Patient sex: M
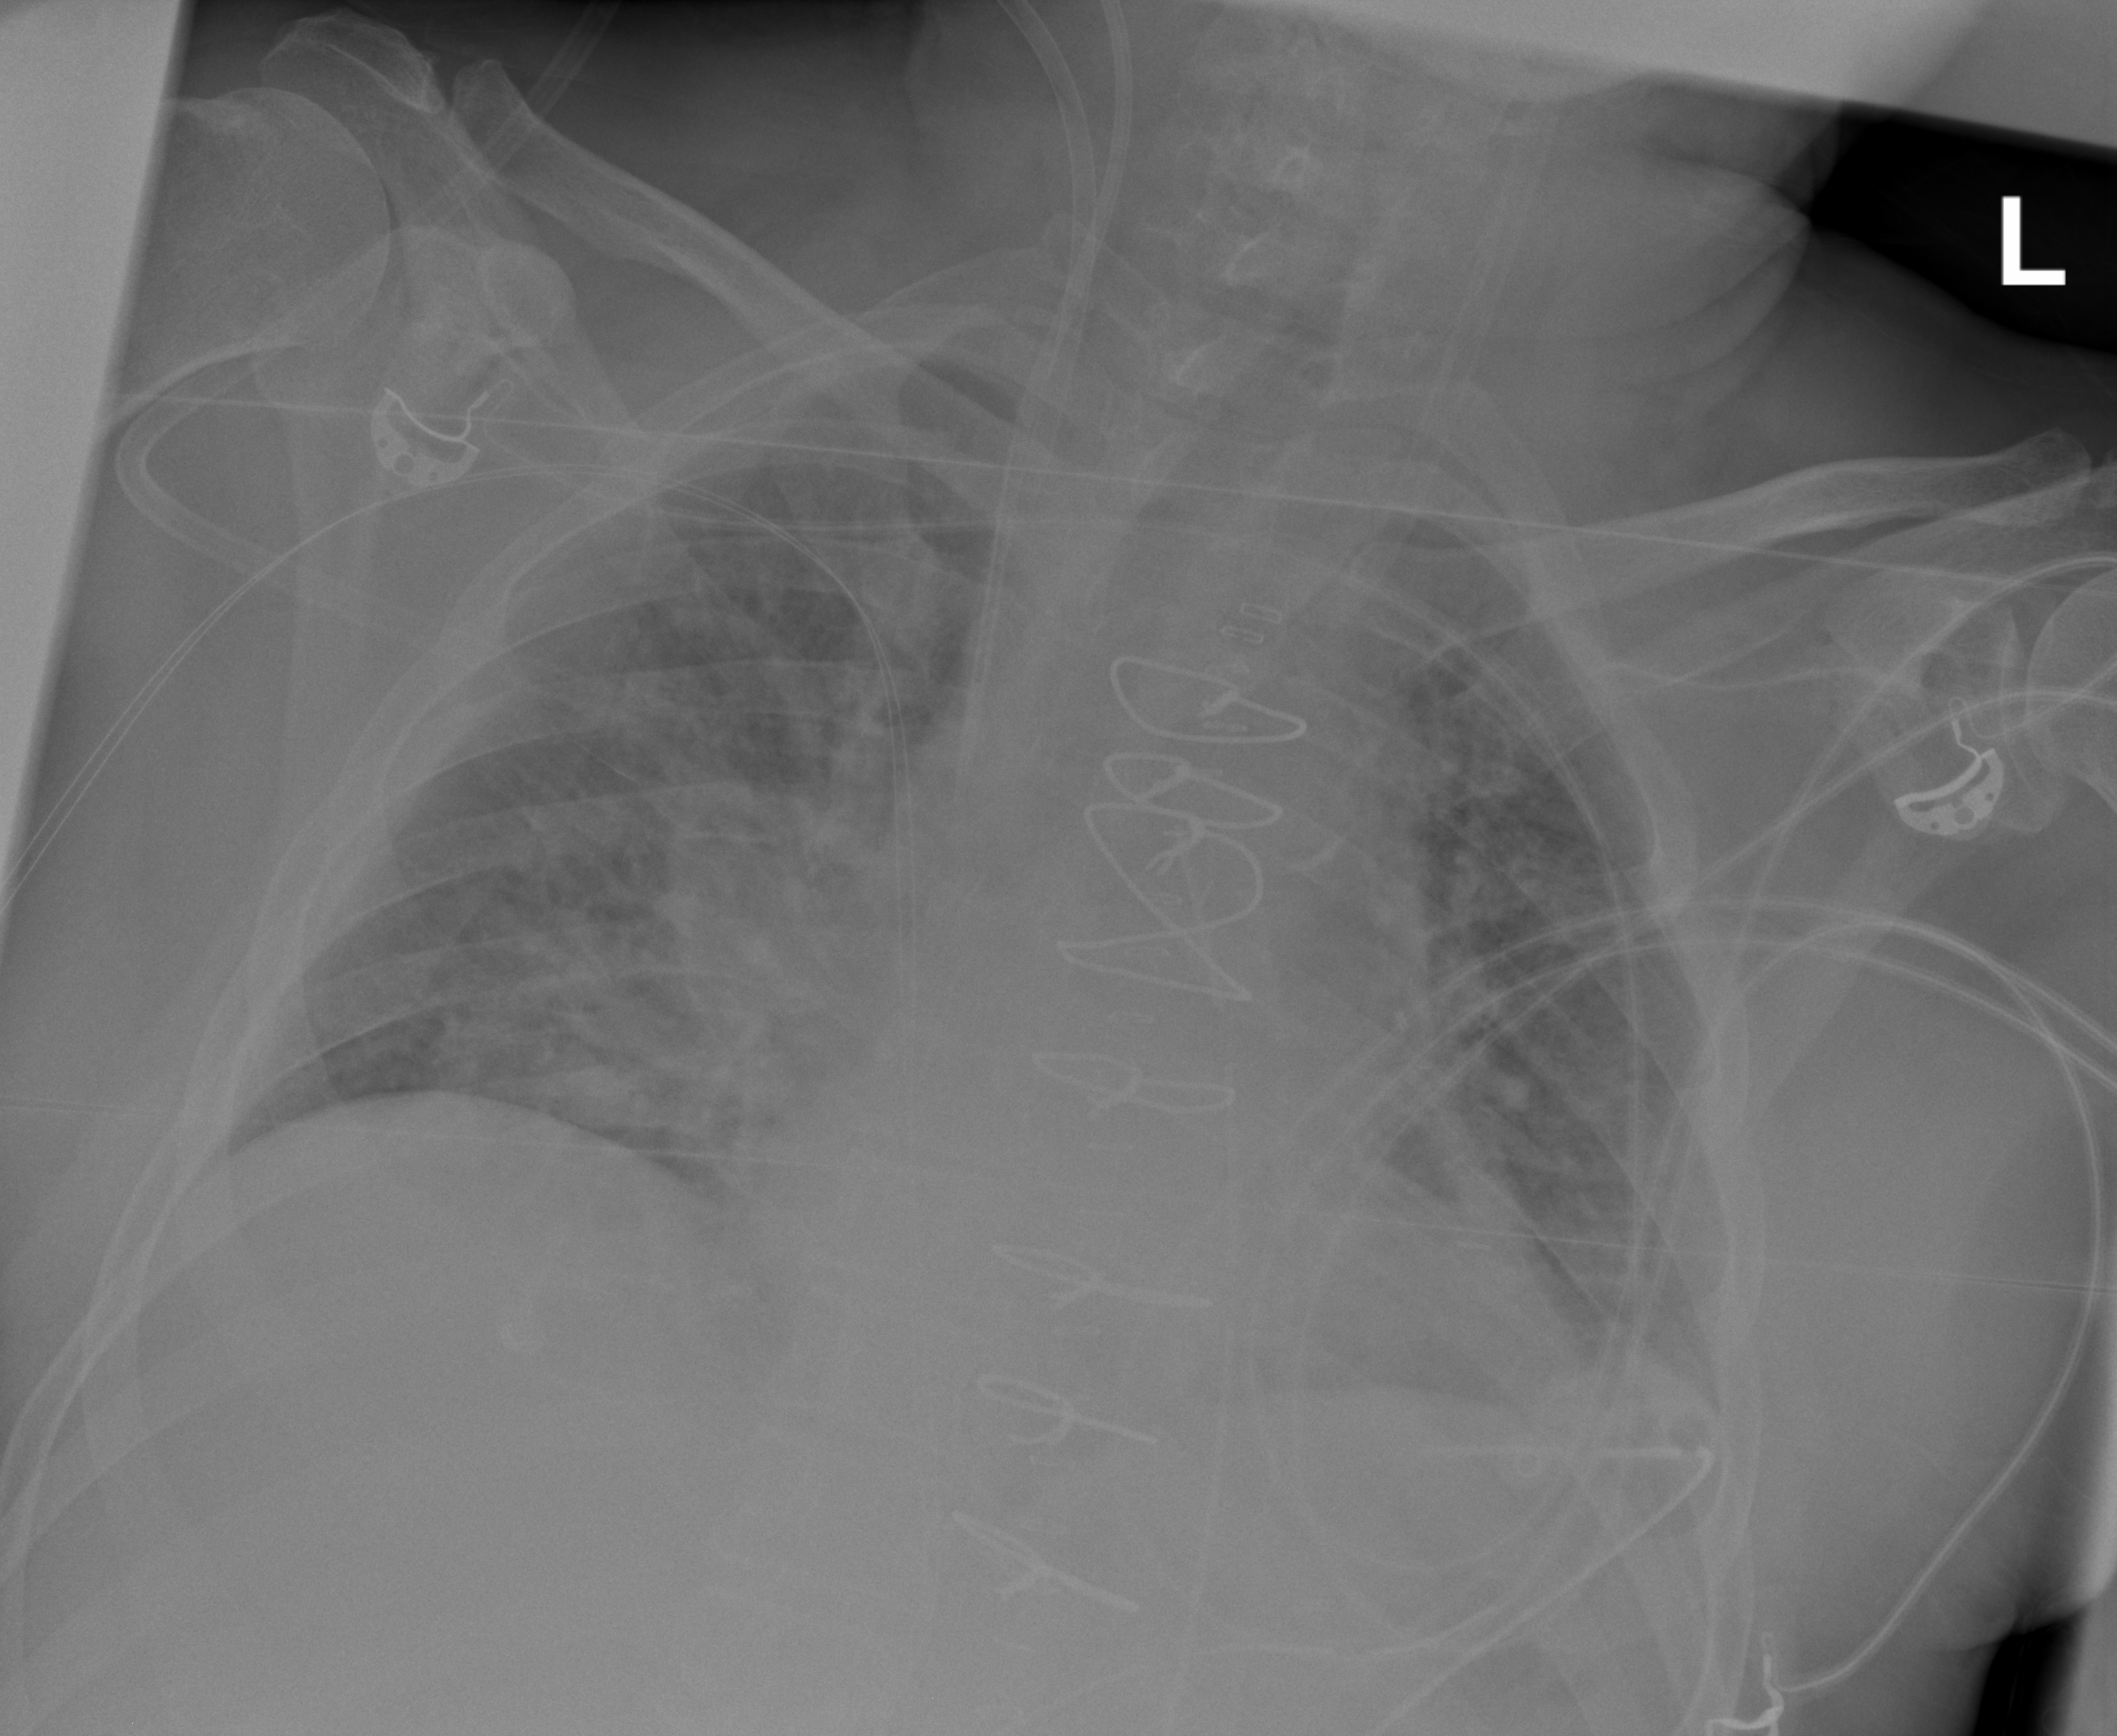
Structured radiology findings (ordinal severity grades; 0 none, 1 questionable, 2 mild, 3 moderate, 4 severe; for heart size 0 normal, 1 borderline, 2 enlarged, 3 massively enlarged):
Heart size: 2
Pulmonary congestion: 2
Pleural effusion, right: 0
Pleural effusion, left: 2
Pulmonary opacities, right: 2
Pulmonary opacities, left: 2
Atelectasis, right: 2
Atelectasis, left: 2